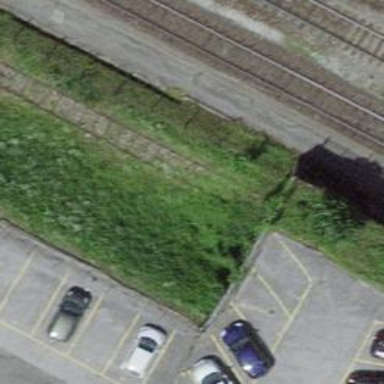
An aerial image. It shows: Railway buffer stop.